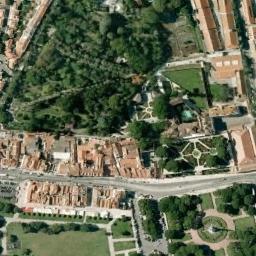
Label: palace